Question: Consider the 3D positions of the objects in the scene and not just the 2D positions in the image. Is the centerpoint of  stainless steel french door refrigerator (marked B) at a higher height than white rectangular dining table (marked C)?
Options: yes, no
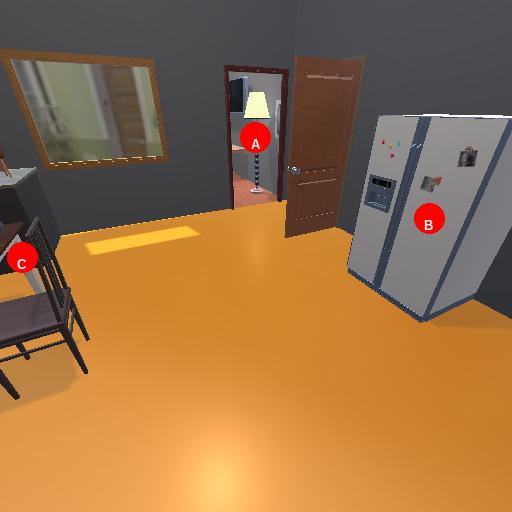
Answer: yes